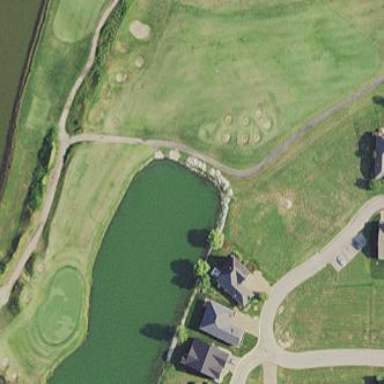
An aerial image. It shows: Rough grassy area used for golf.